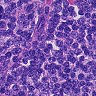
Metastatic tissue present: no